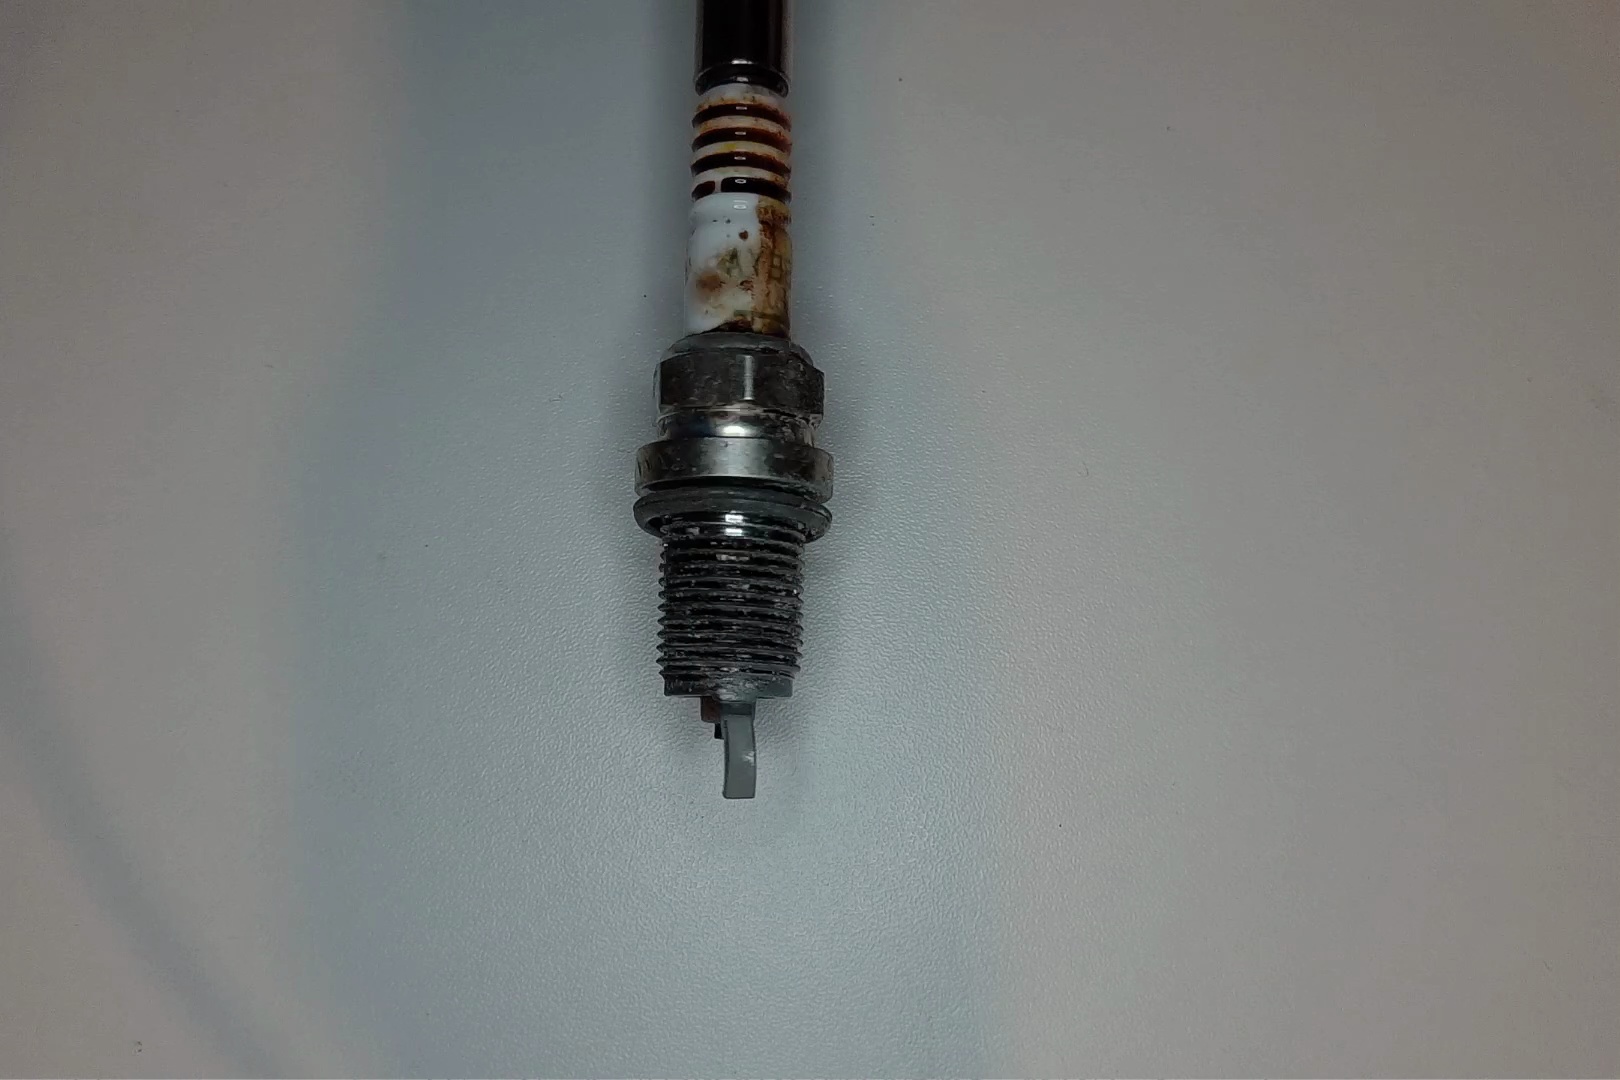
Label: anomaly